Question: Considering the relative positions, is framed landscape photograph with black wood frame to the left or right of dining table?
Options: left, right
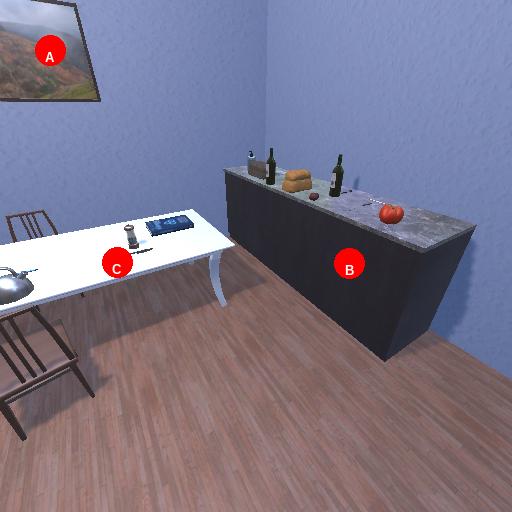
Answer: left